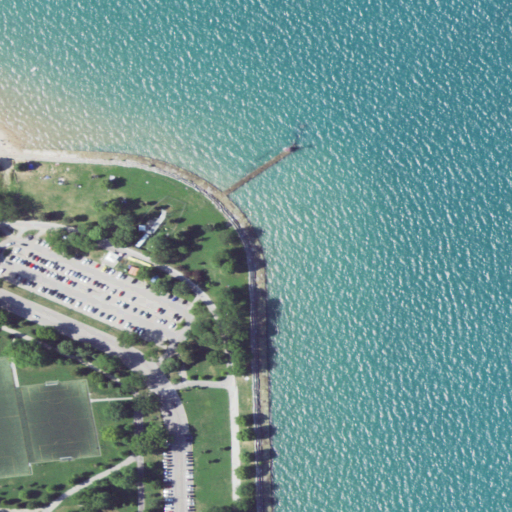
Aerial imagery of beach in Illinois named Foster Avenue Beach containing open water, medium intensity development, barren land, low intensity development, high intensity development, and open development